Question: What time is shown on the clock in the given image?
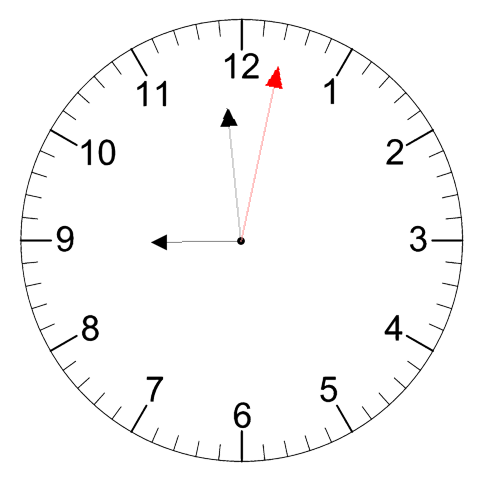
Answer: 08:59:02